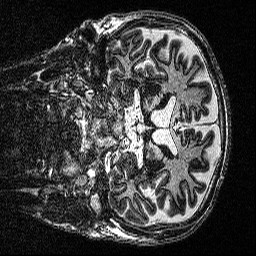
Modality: MP2RAGE
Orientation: coronal
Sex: male
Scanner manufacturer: siemens
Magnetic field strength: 3 T
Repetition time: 5 s
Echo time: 0.00292 s